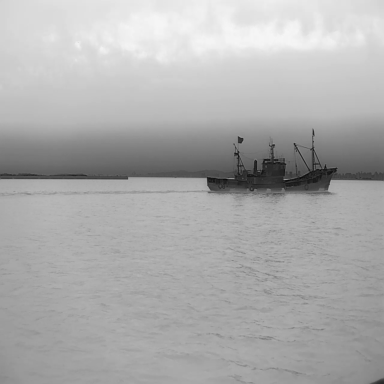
There are two bulk_carriers in the infrared image.